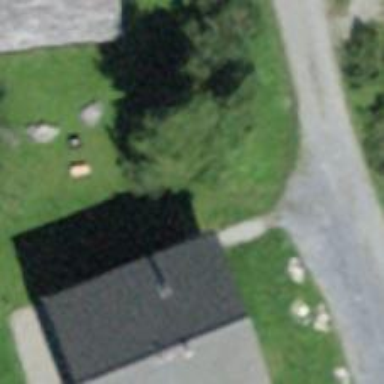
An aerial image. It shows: Simple house.